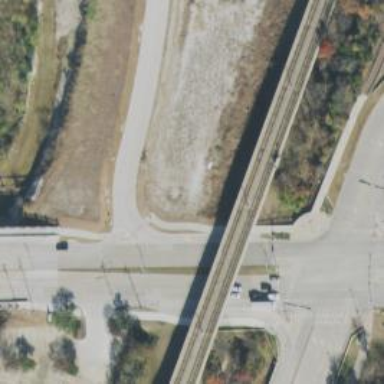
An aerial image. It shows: Bridge for light rail electrified with contact line.